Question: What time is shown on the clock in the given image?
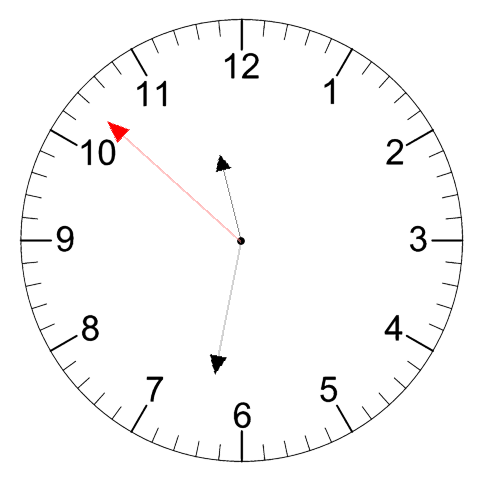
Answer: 11:31:52